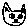
Label: cat